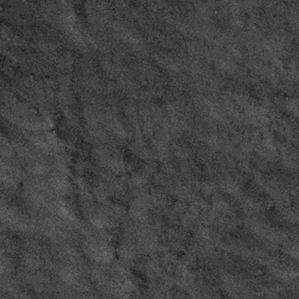
Label: frost